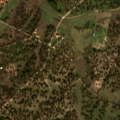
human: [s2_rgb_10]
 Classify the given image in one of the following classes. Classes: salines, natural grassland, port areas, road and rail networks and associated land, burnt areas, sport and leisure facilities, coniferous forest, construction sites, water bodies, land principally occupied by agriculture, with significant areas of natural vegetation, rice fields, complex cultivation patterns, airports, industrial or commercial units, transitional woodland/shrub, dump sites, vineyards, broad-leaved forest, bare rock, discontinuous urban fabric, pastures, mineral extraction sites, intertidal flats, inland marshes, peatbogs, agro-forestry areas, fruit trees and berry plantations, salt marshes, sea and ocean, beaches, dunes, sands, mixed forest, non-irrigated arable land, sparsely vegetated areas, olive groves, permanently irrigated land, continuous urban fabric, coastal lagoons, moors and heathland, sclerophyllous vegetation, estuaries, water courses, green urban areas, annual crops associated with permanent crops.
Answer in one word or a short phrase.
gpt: pastures, agro-forestry areas